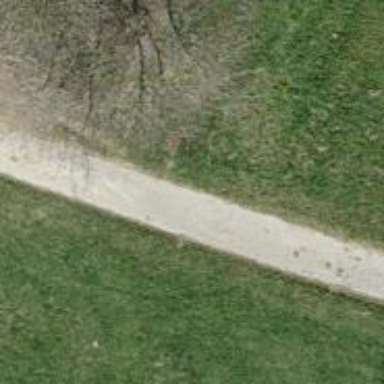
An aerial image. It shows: Well-maintained track road of grade 1.